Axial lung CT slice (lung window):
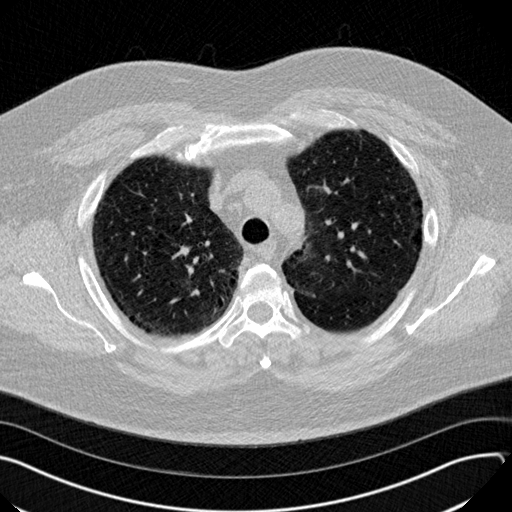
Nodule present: no